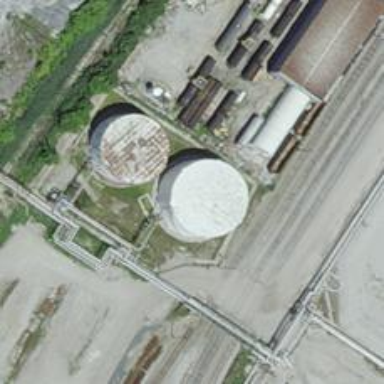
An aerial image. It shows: Storage tank that is man-made.